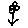
Label: flower